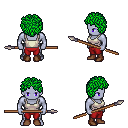
a pixel art fantasy rpg character, male body template, dark elf, purple skin, white pirate shirt, red pants, green curly afro hairstyle, brown shoes, spear, four views (front, back, left, right), 2x2 character sprite sheet, small pixel art, hard edges, no anti-aliasing